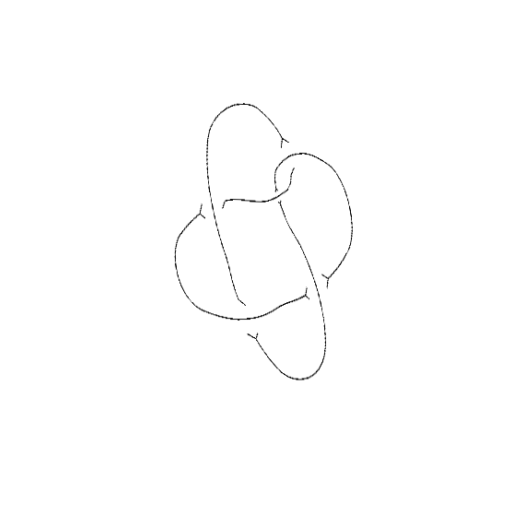
Crossing number: 5